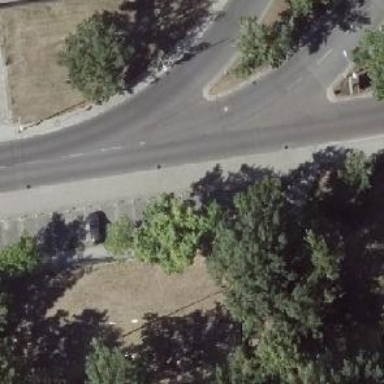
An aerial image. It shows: Unclassified road with asphalt surface and sidewalks on both sides.